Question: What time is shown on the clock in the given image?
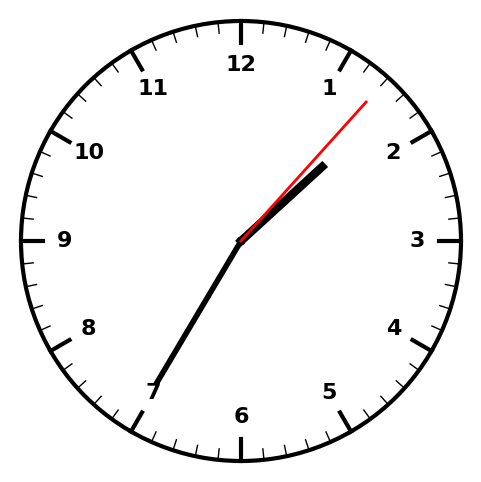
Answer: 01:35:07